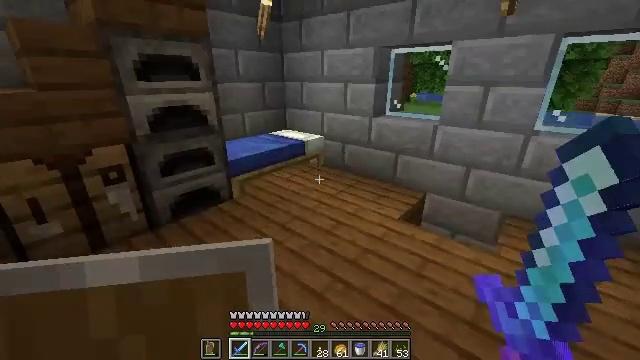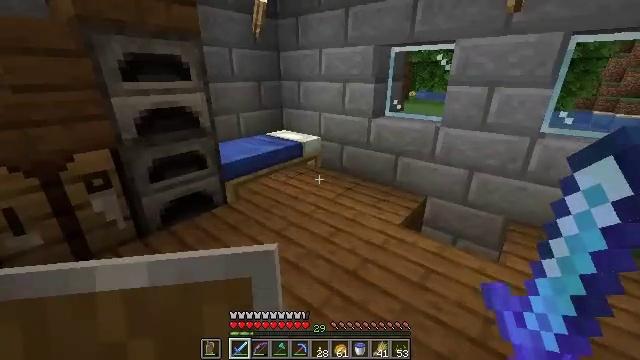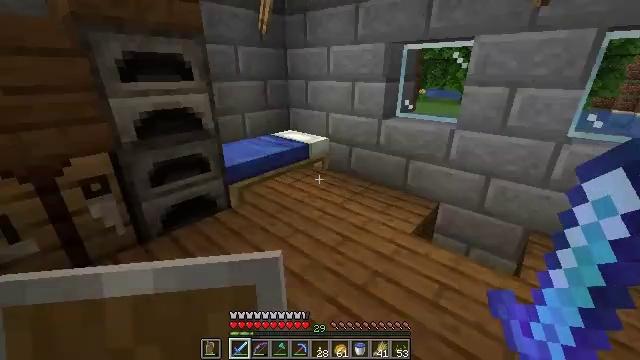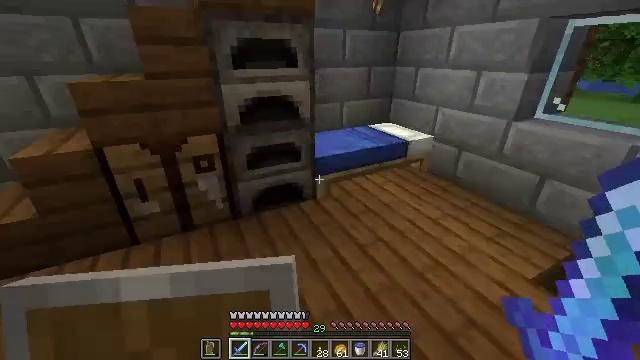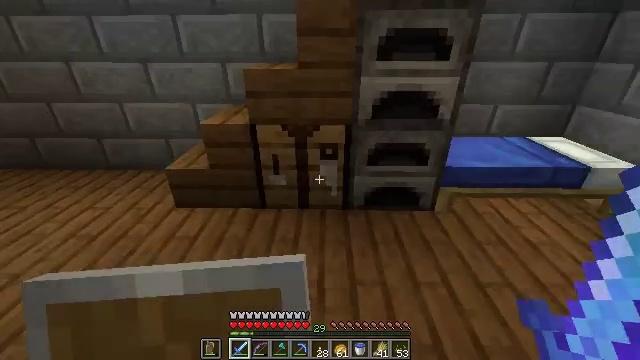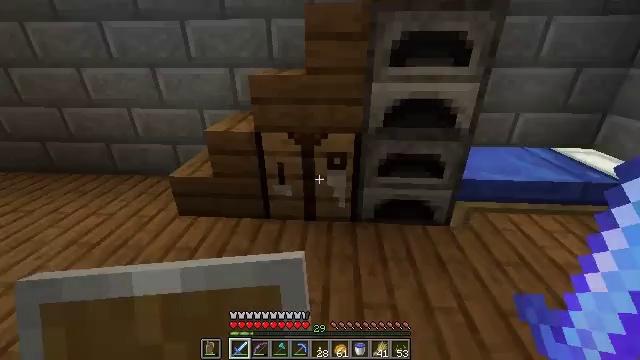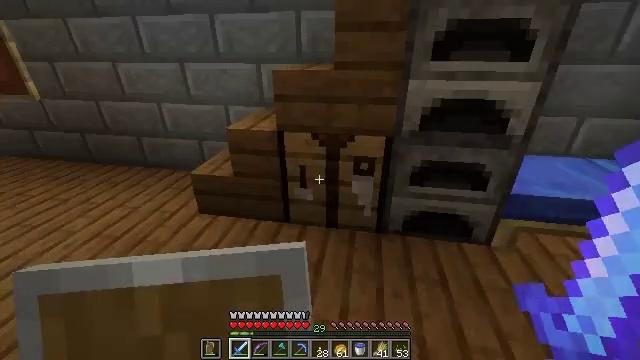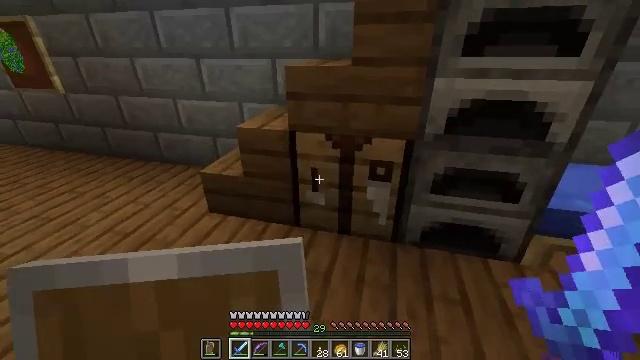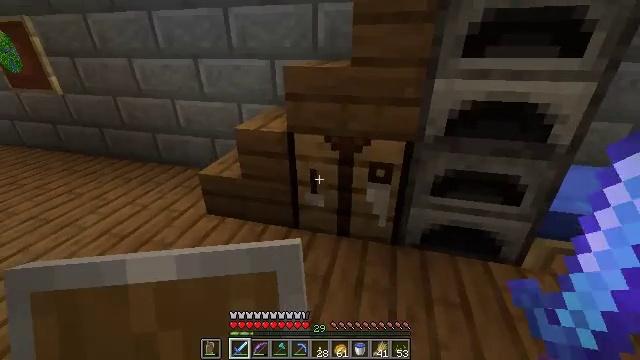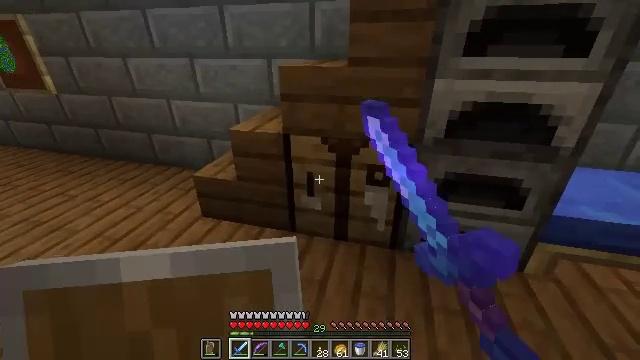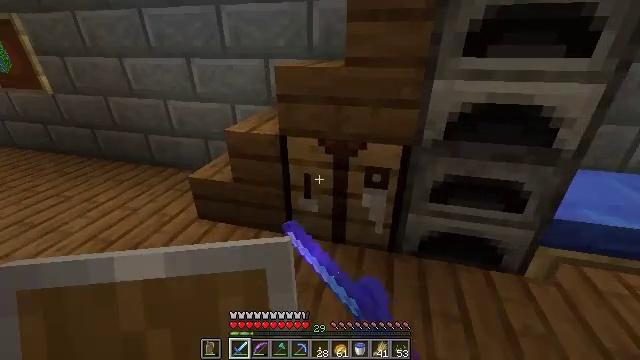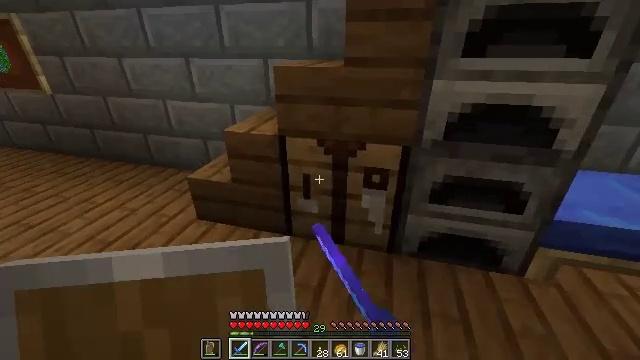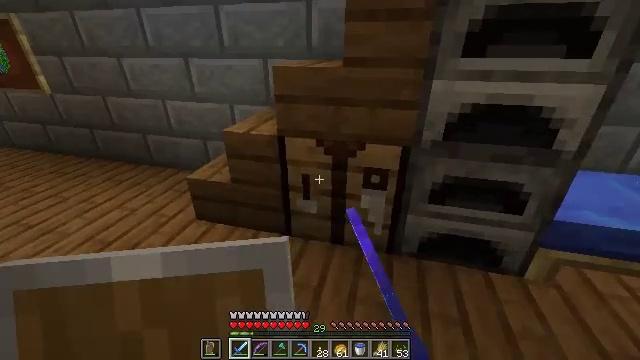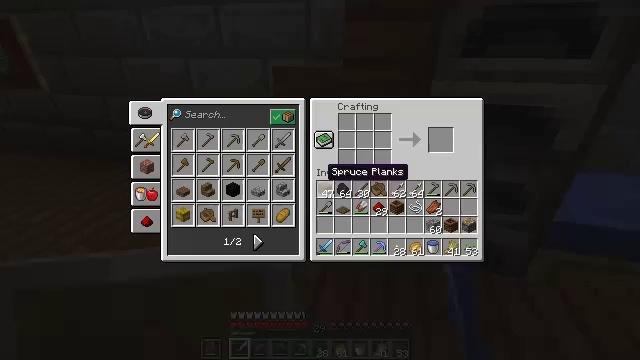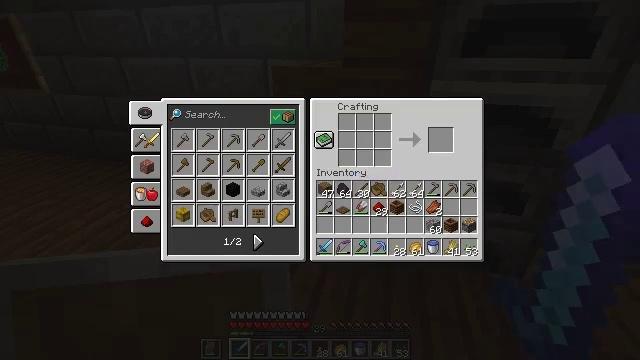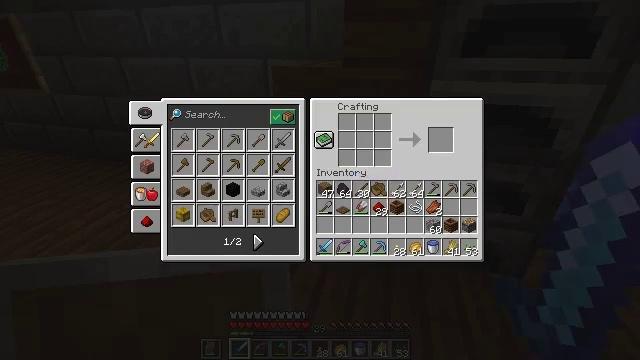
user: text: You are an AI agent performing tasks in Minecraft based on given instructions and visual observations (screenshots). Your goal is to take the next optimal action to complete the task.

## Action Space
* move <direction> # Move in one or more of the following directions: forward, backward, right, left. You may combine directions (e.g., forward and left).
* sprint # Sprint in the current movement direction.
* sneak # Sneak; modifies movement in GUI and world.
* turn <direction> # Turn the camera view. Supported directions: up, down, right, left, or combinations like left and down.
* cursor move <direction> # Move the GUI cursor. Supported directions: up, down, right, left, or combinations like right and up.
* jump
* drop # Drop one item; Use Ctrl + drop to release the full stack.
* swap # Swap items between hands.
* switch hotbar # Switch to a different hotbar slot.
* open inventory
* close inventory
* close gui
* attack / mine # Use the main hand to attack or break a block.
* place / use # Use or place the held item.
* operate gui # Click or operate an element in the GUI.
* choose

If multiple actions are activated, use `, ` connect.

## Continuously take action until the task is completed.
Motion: motion action
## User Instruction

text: Craft a hay block.
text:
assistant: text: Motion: move forward
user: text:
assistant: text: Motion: move forward, turn left
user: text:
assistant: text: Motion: move forward, turn left and down
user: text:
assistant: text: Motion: move forward, turn left and down
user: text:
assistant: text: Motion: move forward, turn left and up
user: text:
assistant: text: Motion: move forward, turn left
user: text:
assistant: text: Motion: turn left
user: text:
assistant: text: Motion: use / place
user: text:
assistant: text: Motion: use / place
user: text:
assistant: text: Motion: no_op
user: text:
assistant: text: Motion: no_op
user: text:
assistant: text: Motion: no_op
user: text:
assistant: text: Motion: no_op
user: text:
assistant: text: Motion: no_op
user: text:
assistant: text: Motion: cursor move left and up
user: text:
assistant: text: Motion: no_op
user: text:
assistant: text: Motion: no_op
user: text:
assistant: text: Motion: cursor move left
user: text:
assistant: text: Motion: cursor move left and down
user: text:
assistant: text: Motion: sneak, cursor move left and down
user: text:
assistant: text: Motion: sneak, cursor move left and down
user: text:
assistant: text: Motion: sneak
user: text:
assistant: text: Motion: sneak, operate gui
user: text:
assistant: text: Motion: sneak, operate gui
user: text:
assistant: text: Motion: sneak, cursor move right and up
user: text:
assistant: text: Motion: sneak, cursor move right and up
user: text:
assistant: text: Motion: sneak, cursor move right
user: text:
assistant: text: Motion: sneak
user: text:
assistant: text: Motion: sneak, cursor move left
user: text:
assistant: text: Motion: sneak, cursor move left